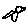
Label: bird